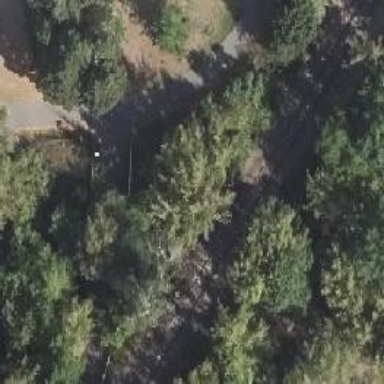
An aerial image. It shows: Railway crossing.